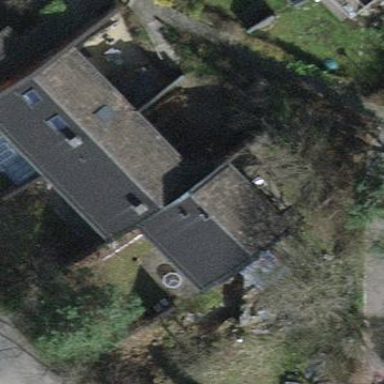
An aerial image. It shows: Simple and straightforward house.